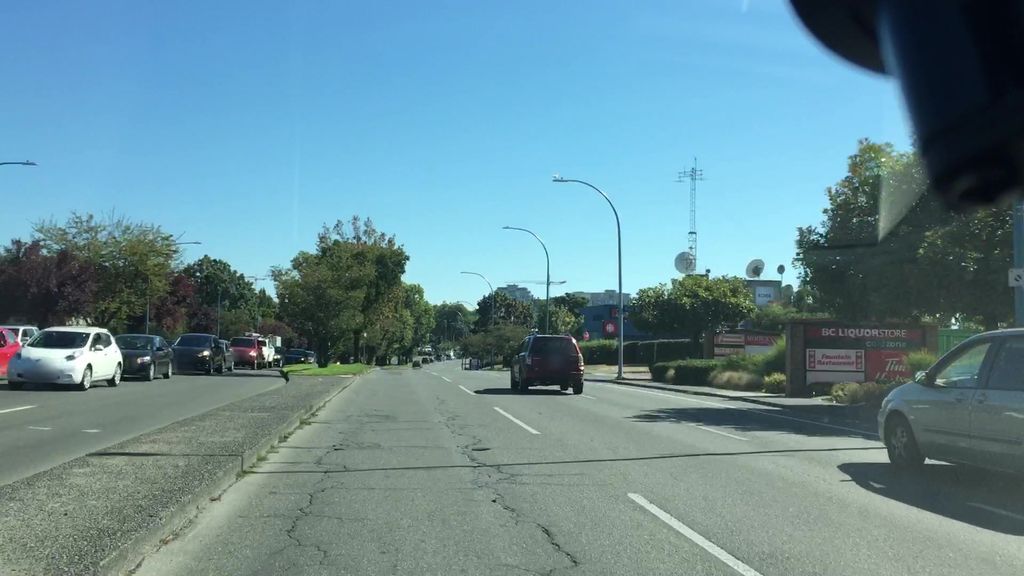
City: victoria